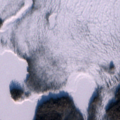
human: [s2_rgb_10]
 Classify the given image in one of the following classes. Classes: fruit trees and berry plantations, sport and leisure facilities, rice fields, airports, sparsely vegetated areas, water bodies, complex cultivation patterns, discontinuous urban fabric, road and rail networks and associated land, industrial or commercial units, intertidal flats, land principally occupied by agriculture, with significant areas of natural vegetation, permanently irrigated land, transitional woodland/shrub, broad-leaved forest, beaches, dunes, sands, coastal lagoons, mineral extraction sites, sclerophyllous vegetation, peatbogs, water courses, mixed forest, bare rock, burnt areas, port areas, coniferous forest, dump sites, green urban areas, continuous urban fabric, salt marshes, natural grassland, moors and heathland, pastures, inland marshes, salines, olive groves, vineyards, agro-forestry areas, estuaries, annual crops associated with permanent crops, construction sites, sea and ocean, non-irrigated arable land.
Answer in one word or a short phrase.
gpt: coniferous forest, peatbogs, water bodies